Question: Can a jQuery UI Slider be made to look like this? If so how?

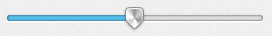
Answer: It is possible when using <URL>
<URL>
'''
#slider {
margin: 10px;
height: 3px;
}
#slider a {
background-image: url("<!-- Your image -->") !important;
}
#slider .ui-slider-range { background-color: #58BEEA; background-image: none; }
'''
It is possible to change the jQuery slider a bit like what you have, but the blue & grey part signifying the progressed area is not possible just with CSS for a regular slider.
You can take it to the extreme of adding div.. but it is too much of stuff for a simple slider.
'''
#slider {
margin: 10px;
height: 3px;
}
#slider a {
background-image: url("<!-- Your image for sider-->") !important;
}
'''
<URL>